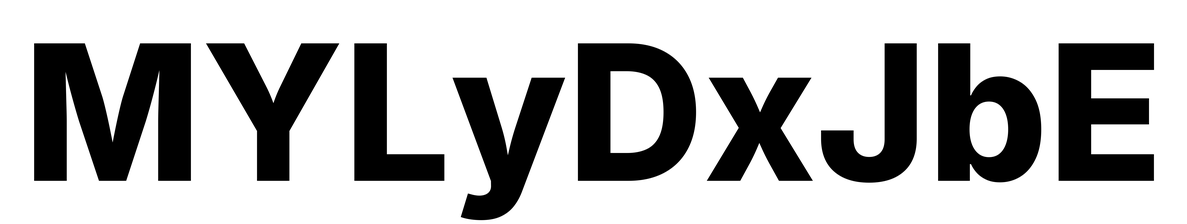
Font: Inter_ExtraBold